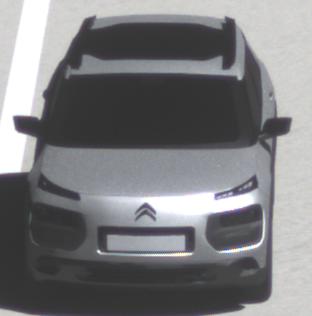
Make: Citroen
Model: C4 Cactus PureTech 75
Detailed model: C4 Cactus
Model produced from: 2014/09
Model produced until: 2015/03
Doors: 5
Color: white
Road condition: dry road
Daytime: midday
Contrast: high contrast